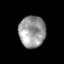
Tissue: prostate
Cell type: T cells
Senescence score: 0.3369
Nuclear area (px): 823
Mean DAPI intensity: 152.529